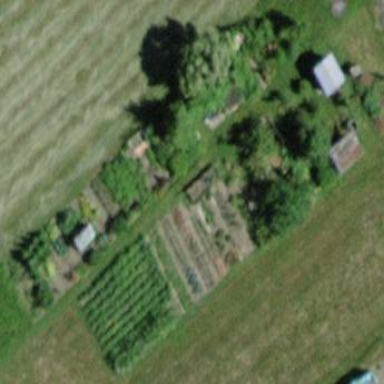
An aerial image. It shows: Allotments area.